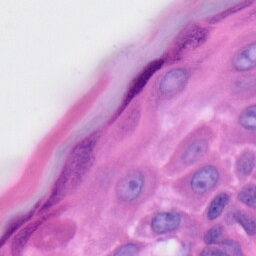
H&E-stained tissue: Skin